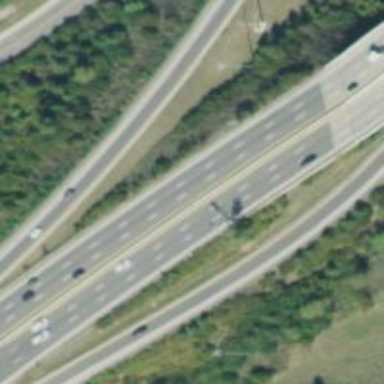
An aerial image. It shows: Asphalt motorway with embankment.